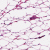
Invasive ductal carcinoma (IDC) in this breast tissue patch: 0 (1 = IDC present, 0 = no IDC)